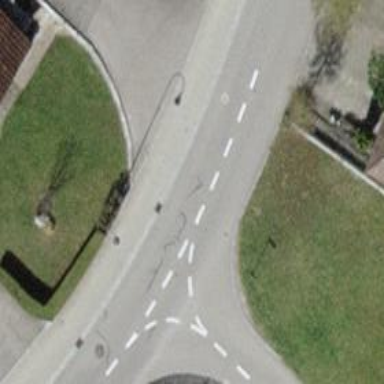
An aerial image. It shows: Sidewalk along the footway.